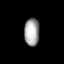
Tissue: prostate
Cell type: T cells
Senescence score: 0.3461
Nuclear area (px): 418
Mean DAPI intensity: 160.237